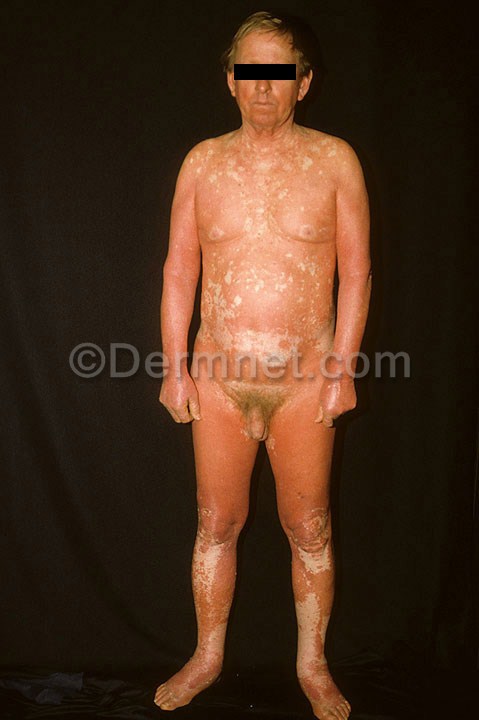
Disease: Psoriasis pictures Lichen Planus and related diseases